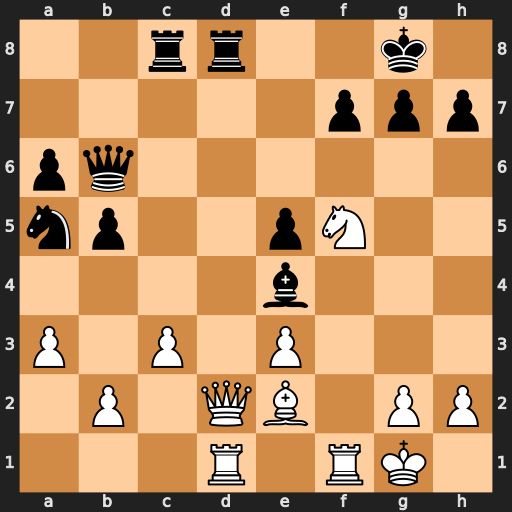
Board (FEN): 2rr2k1/5ppp/pq6/np2pN2/4b3/P1P1P3/1P1QB1PP/3R1RK1
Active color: w
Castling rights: -
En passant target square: -
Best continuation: Ne7+ Kf8 Nxc8 Rxd2 Nxb6